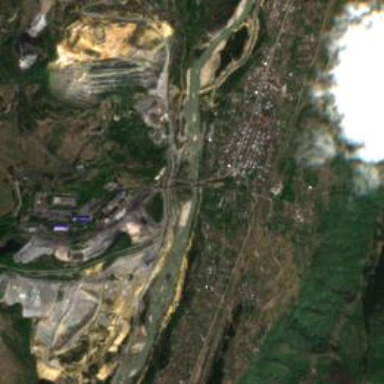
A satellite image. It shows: Industrial area that is mine.